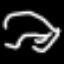
Label: frog